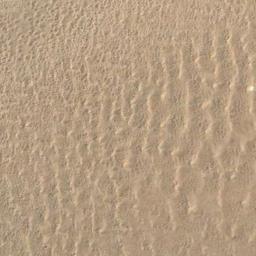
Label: desert